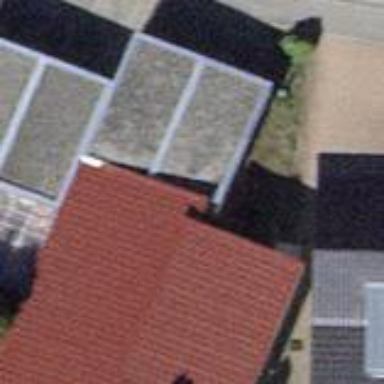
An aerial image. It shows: Garage.